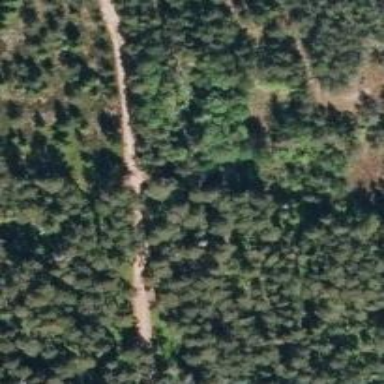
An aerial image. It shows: Track with grade 4 track type.